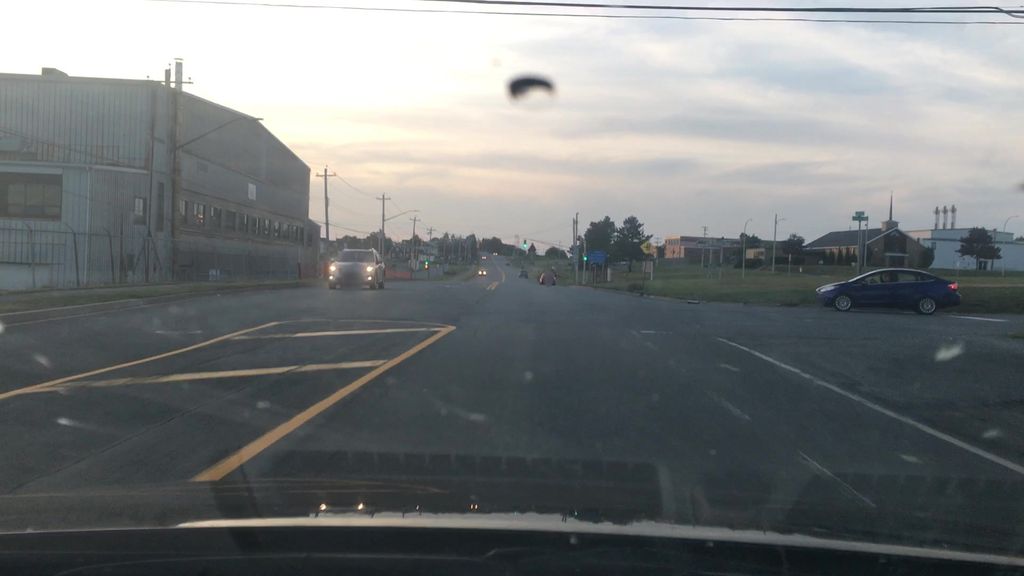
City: halifax